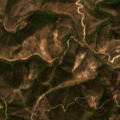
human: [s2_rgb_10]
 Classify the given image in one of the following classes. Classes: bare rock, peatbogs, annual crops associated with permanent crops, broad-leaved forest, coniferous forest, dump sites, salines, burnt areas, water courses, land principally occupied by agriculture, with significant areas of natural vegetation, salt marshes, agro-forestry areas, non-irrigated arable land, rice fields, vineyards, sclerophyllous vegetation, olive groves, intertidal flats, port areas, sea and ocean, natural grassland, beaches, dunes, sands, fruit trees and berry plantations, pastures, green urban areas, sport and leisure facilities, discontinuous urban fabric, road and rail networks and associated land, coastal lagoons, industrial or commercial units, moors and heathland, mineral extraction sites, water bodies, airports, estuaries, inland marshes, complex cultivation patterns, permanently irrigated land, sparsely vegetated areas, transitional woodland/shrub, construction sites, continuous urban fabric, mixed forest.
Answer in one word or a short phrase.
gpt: broad-leaved forest, transitional woodland/shrub